Question:
I would like to use this menu through C# or F# in Win7. I even couldn't find how to call it.
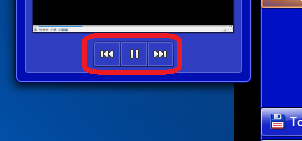
Answer: In <URL> on the MSDN magazine, it describes about how to use the Thumbnail Toolbars.
> The managed equivalent does not currently appear in the Windows API
Code Pack, but it is planned to appear in a future release. In the
meantime, you can use the Windows 7 taskbar Interop Sample Library. It
contains the ThumbButtonManager class with the corresponding
CreateThumbButton and AddThumbButtons methods for controlling the
thumbnail toolbar, and also the ThumbButton class for modifying the
thumbnail button state at runtime. To receive notifications, you
register for the ThumbButton.Clicked event and override your window
procedure to dispatch the messages to the ThumbButtonManager class,
which does the dispatching magic for you. (For more details, see the
blog article <URL>
'''
ITaskbarList3* ptl;//Created earlier //In your window procedure:
switch (msg) {
case g_wmTBC://TaskbarButtonCreated
THUMBBUTTON buttons[2]; buttons[0].dwMask = THB_ICON|THB_TOOLTIP|THB_FLAGS; buttons[0].iId = 0;
buttons[0].hIcon = GetIconForButton(0); wcscpy(buttons[0].szTip, L"Tooltip 1"); buttons[0].dwFlags = THBF_ENABLED;
buttons[1].dwMask = THB_ICON|THB_TOOLTIP|THB_FLAGS;
buttons[1].iId = 1; buttons[1].hIcon = GetIconForButton(1);
wcscpy(buttons[0].szTip, L"Tooltip 2"); buttons[1].dwFlags = THBF_ENABLED; VERIFY(ptl->ThumbBarAddButtons(hWnd, 2,buttons));
break;
case WM_COMMAND:
if (HIWORD(wParam) == THBN_CLICKED) {
if (LOWORD(wParam) == 0)
MessageBox(L"Button 0 clicked", ...);
if (LOWORD(wParam) == 1) MessageBox(L"Button 1 clicked", ...);
}
break;
.
.
'''
And in the second link it shows a C# sample using a wrapper library:
> As always, the managed wrappers come to the rescue. The
ThumbButtonManager class (in the Windows7.DesktopIntegration project)
'''
_thumbButtonManager = this.CreateThumbButtonManager();
ThumbButton button2 = _thumbButtonManager.CreateThumbButton(102, SystemIcons.Exclamation, "Beware of me!");
button2.Clicked += delegate
{
statusLabel.Text = "Second button clicked";
button2.Enabled = false;
};
ThumbButton button = _thumbButtonManager.CreateThumbButton(101, SystemIcons.Information, "Click me");
button.Clicked += delegate
{
statusLabel.Text = "First button clicked";
button2.Enabled = true;
};
_thumbButtonManager.AddThumbButtons(button, button2);
Note that you have tooltips and icons at your disposal to personalize the thumbnail toolbar to your application's needs. All you need to do now is override your windows' window procedure and call the DispatchMessage method of the ThumbButtonManager, so that it can correctly route the event to your registered event handlers (and of course, don't forget to call the default window procedure when you're done!):
if (_thumbButtonManager != null)
_thumbButtonManager.DispatchMessage(ref m);
base.WndProc(ref m);
'''